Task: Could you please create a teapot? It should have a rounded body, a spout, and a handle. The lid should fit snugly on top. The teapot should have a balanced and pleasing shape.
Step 155:
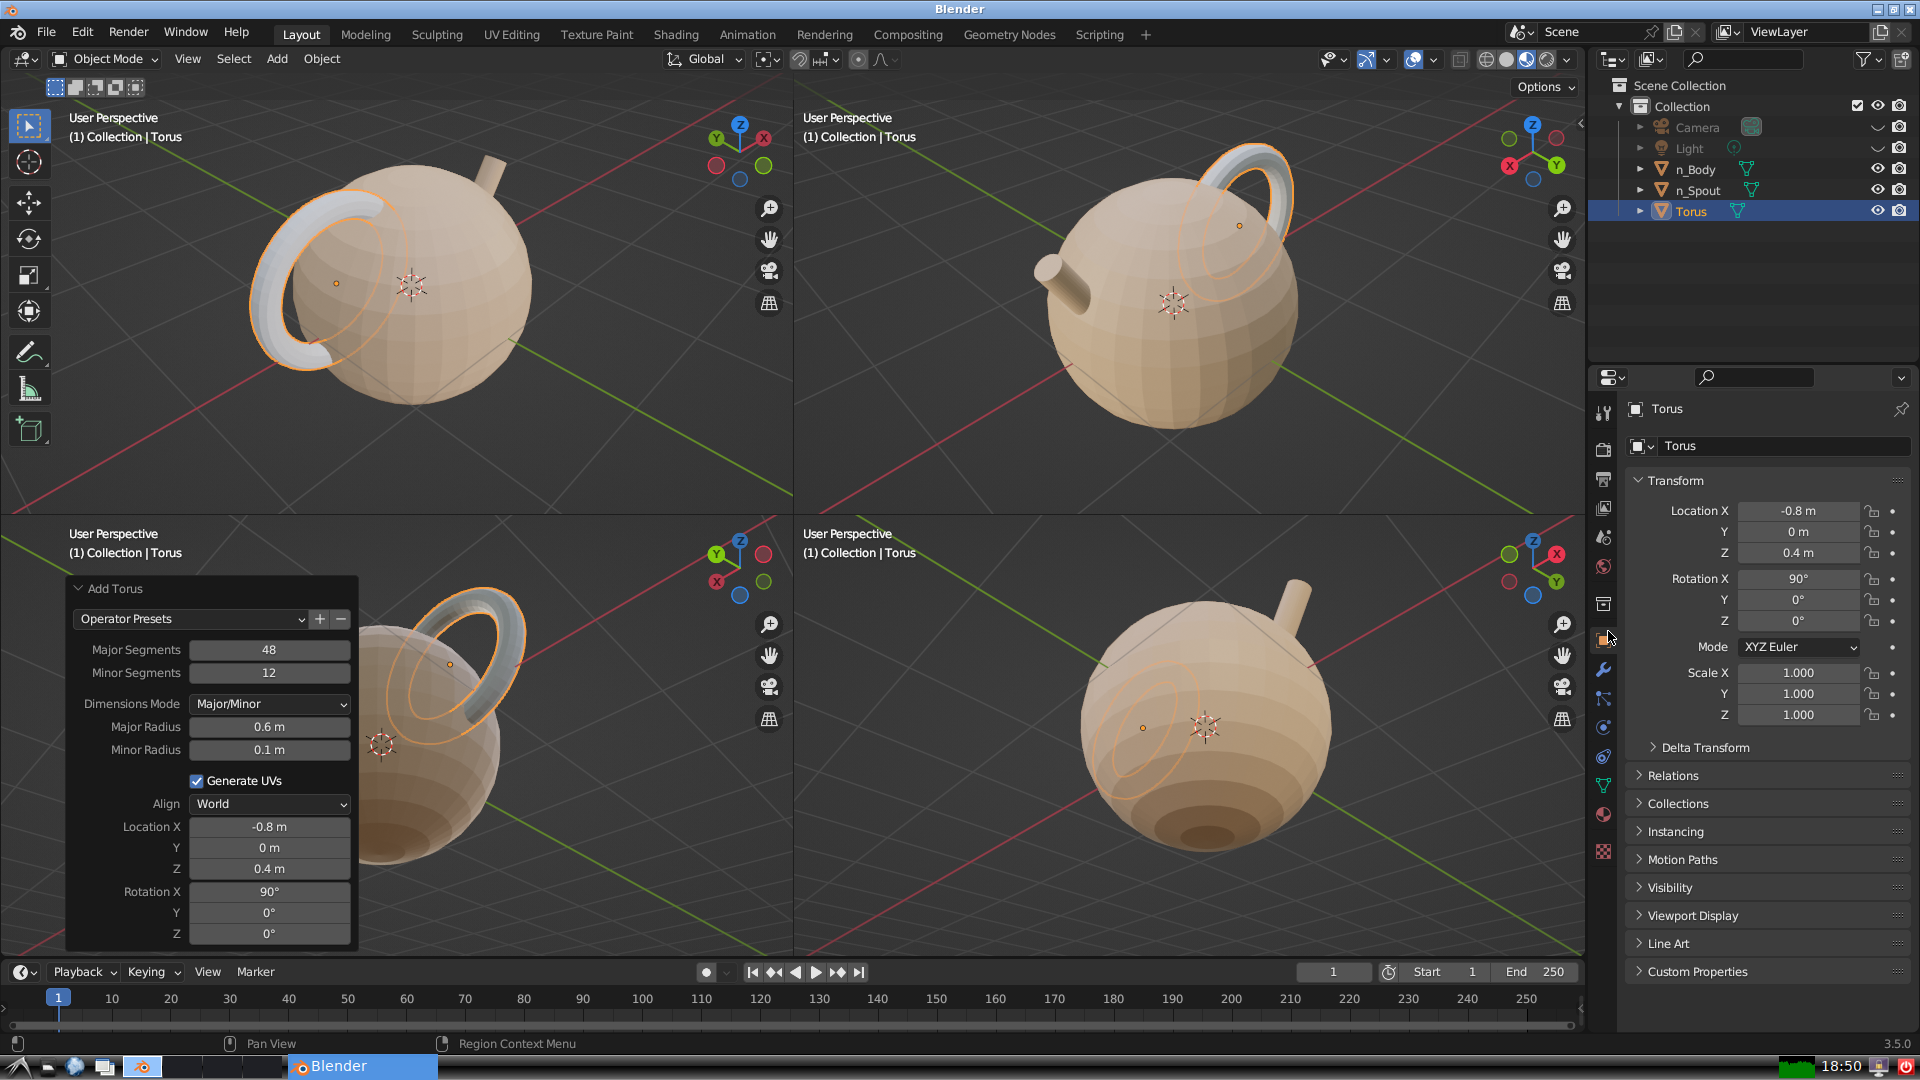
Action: {"mouse_move": [1732, 445]}